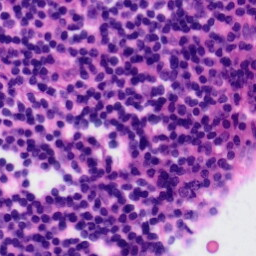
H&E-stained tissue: Tonsil